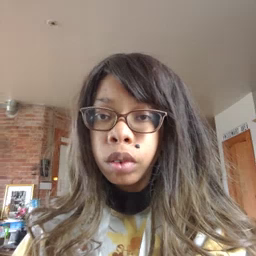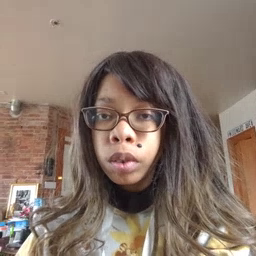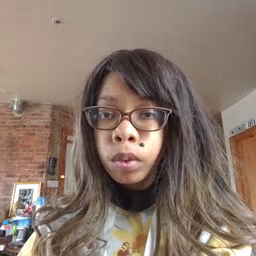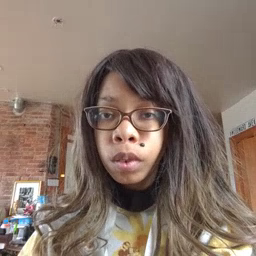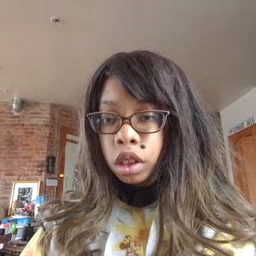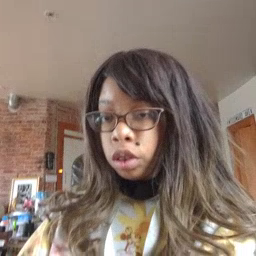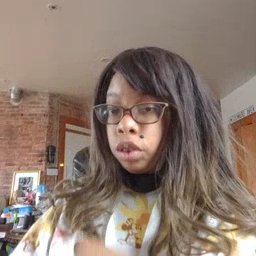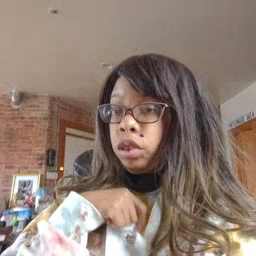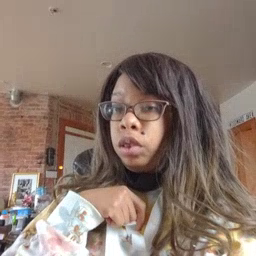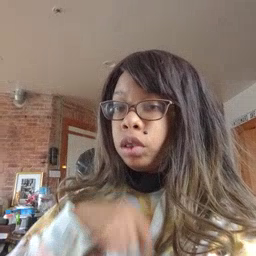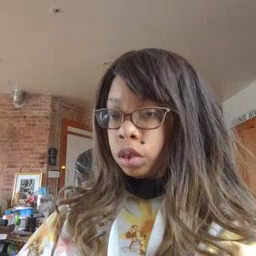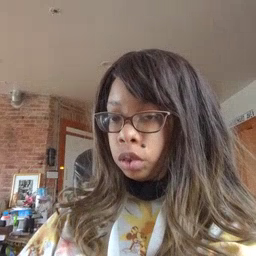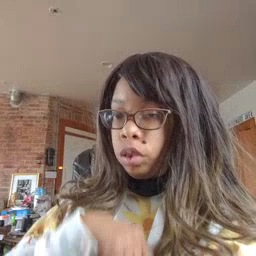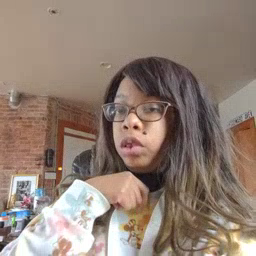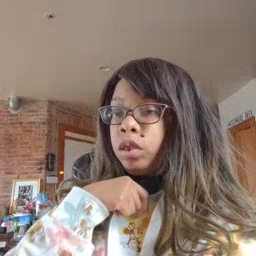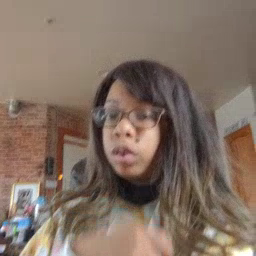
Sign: zipper